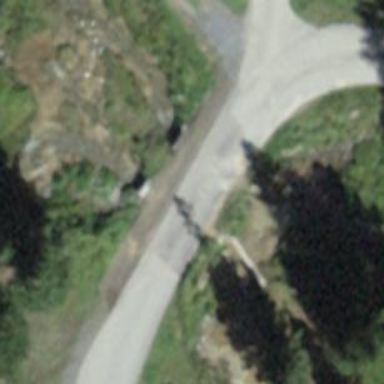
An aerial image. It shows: Culvert tunnel.